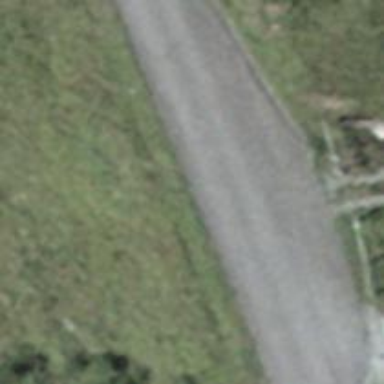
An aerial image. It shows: Passing place on the road.